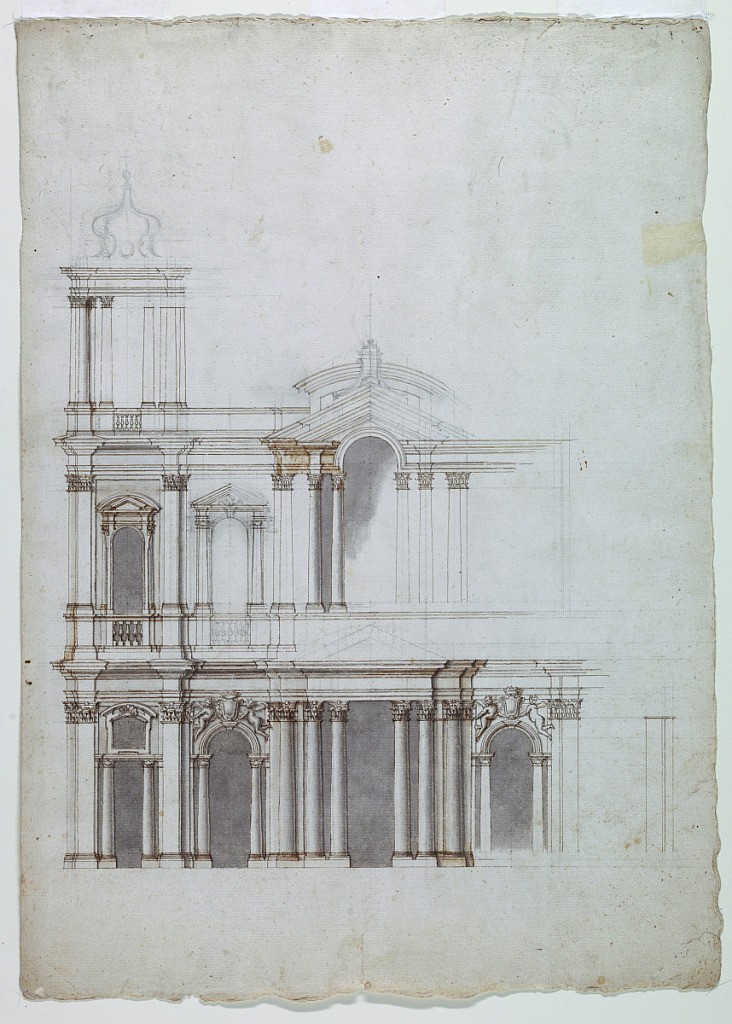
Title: Church Facade
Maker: Unknown, Italian
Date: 18th century
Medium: Graphite, pen and brown ink, brush and gray wash on white paper
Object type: Drawing
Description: Incomplete drawing of a church facade with a side tower (at left).   The most finished section of the drawing is at the lower left.  Two stories facade with series of columns and pilasters alternating with arches and windows.